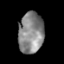
Tissue: lung
Cell type: Others
Senescence score: 0.2425
Nuclear area (px): 1022
Mean DAPI intensity: 134.433